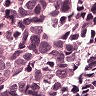
Metastatic tissue present: yes